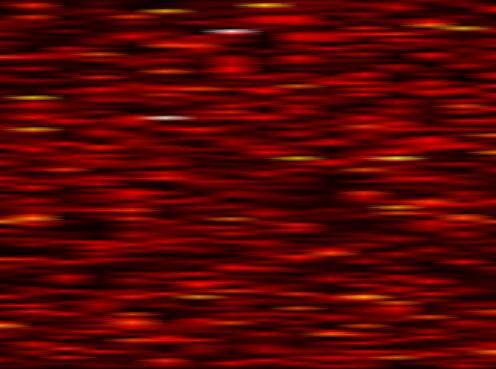
Label: FOFDM